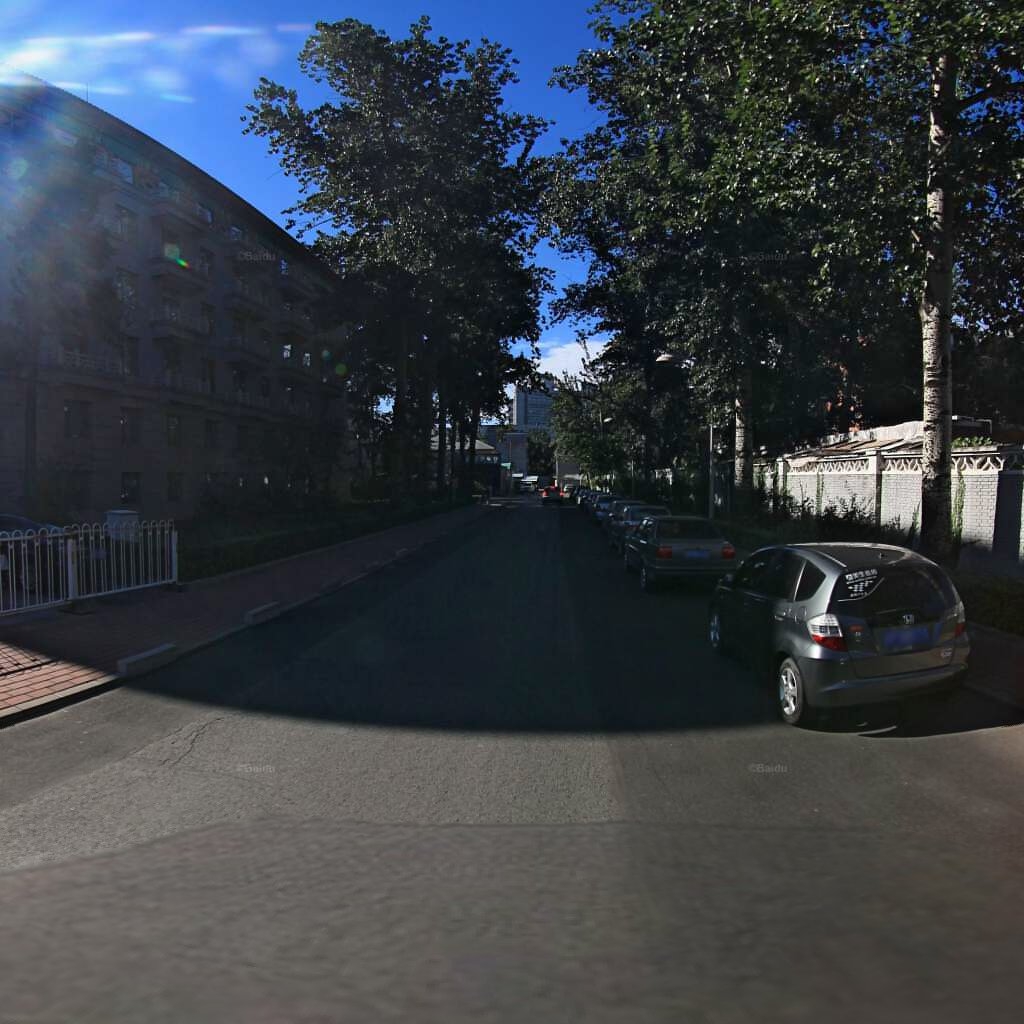
Region: Haidian
Road damage annotations: longitudinal crack